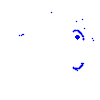
Particle: proton